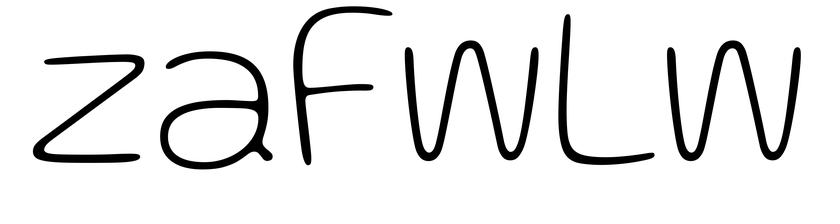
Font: Gluten_Thin